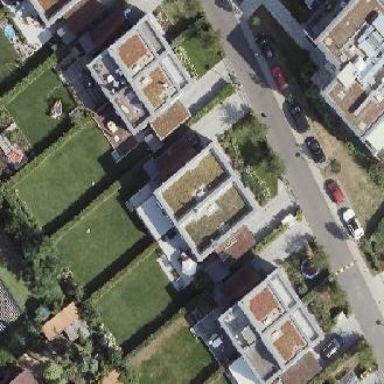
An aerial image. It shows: Brown house with flat roof.